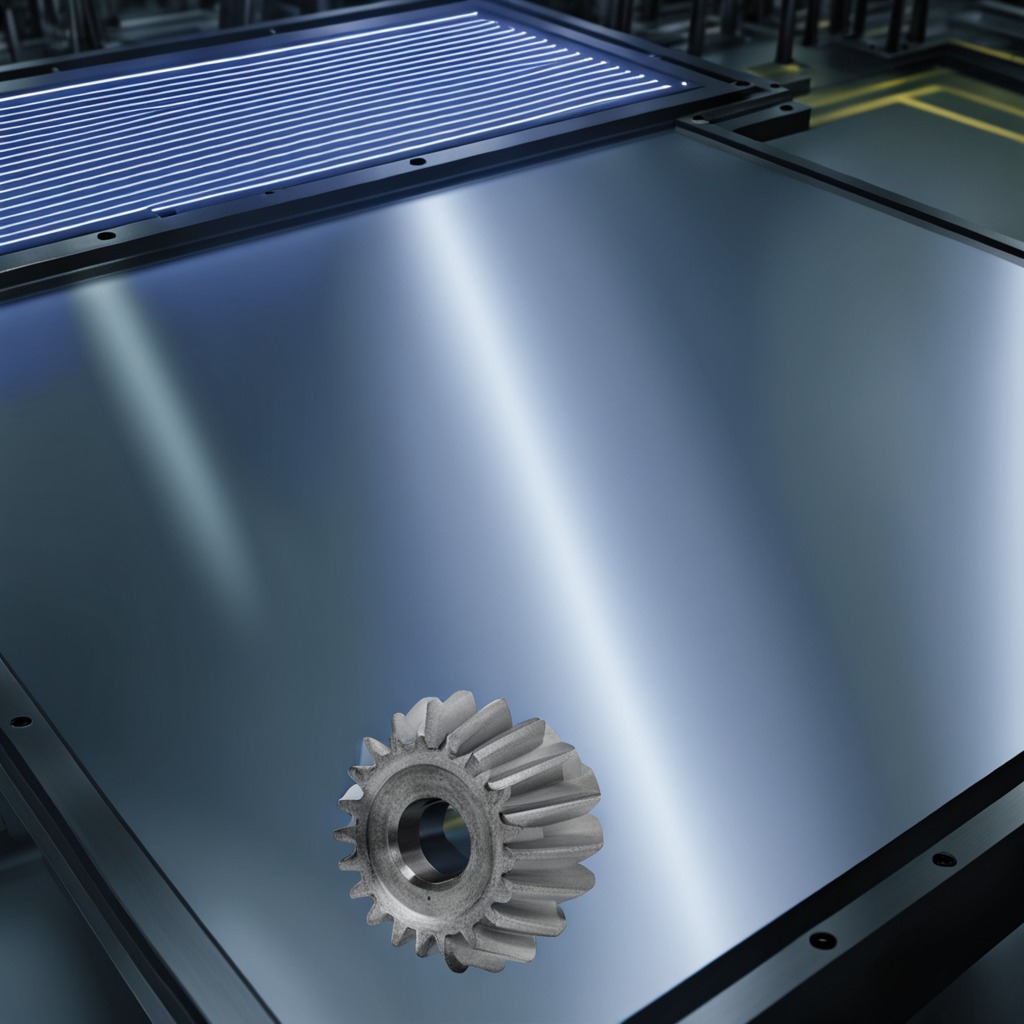
A steel gear with teeth is lying on the metal table in a machine shop under fluorescent lights.